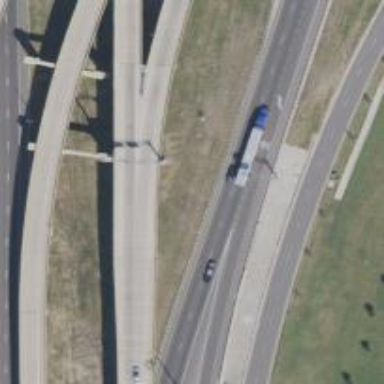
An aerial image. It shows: Bridge over motorway_link.